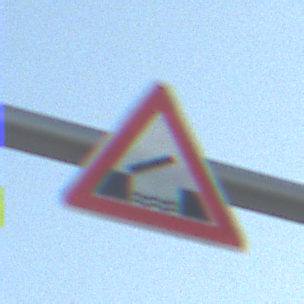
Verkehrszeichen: BeweglicheBruecke
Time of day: MorningAfternoon
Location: Outdoor (Special)
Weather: Clear
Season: NotSpecified
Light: Natural